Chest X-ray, PA view. Patient: 69 years old, sex F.
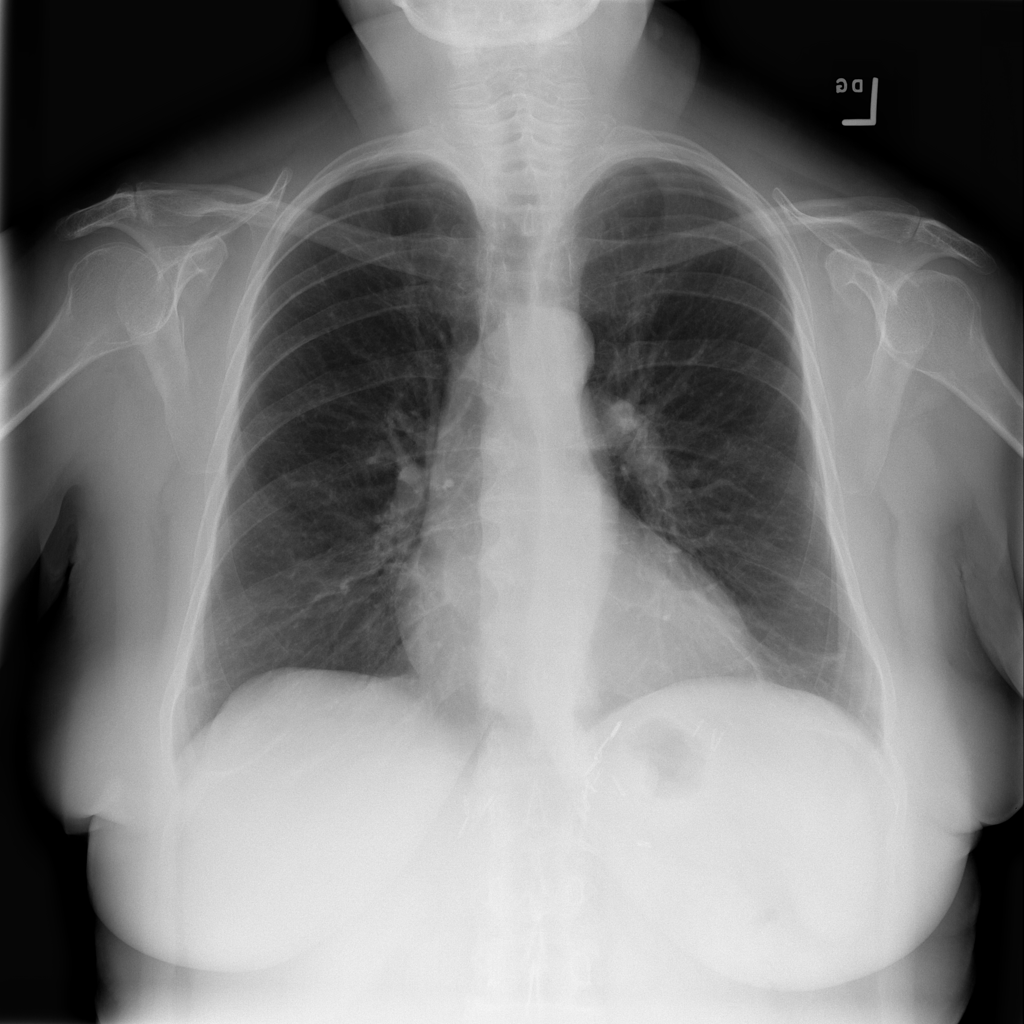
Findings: Atelectasis, Fibrosis